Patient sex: M
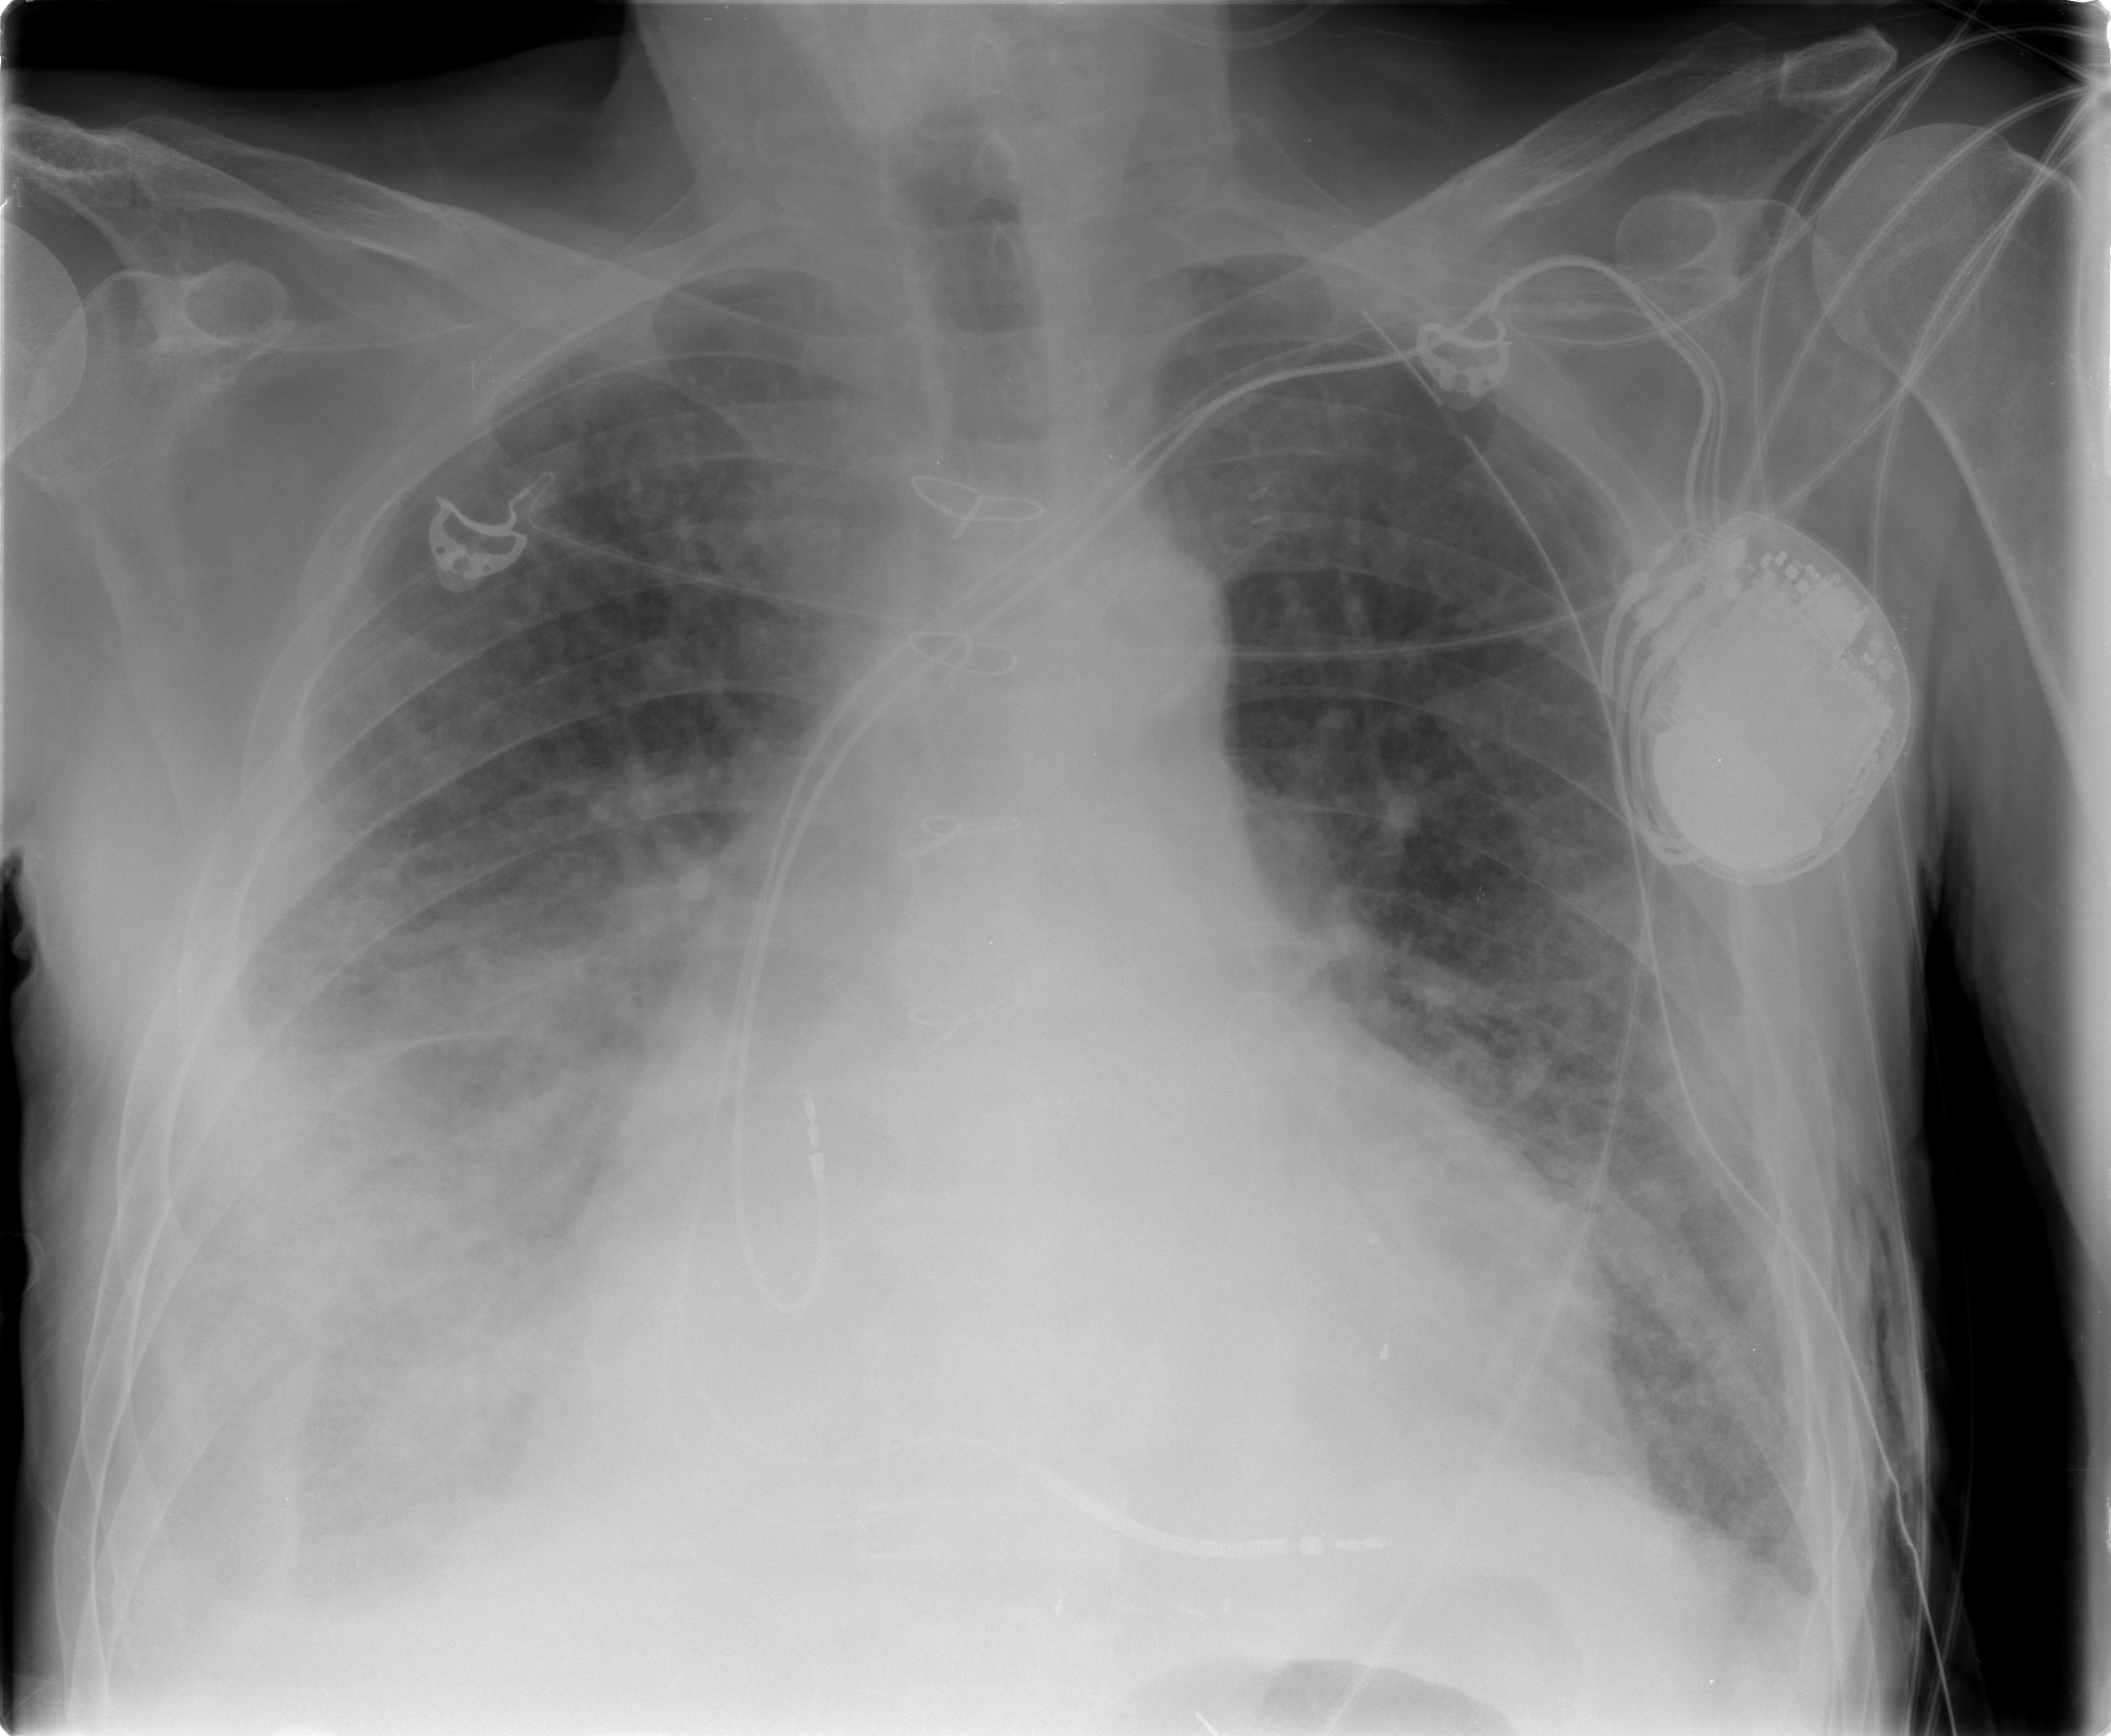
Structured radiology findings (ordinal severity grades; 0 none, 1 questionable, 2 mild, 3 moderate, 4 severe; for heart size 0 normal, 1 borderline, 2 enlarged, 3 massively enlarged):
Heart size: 2
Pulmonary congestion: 3
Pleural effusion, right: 2
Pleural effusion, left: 0
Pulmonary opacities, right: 3
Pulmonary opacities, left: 2
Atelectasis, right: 2
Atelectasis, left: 2